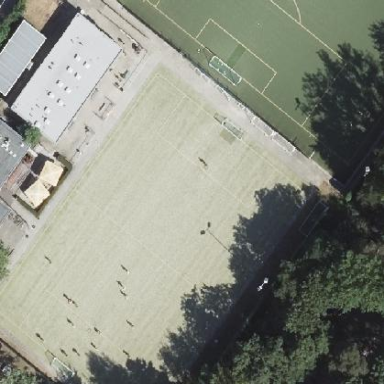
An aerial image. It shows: Soccer pitch for leisure land activities.